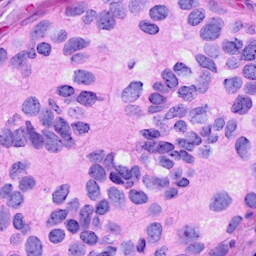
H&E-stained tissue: Breast